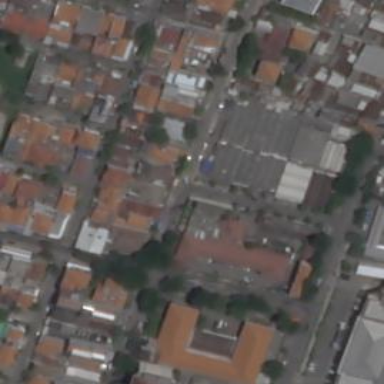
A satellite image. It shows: Marketplace with tiled roof.